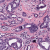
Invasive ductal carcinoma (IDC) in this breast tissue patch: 1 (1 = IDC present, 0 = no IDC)